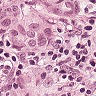
Metastatic tissue present: yes